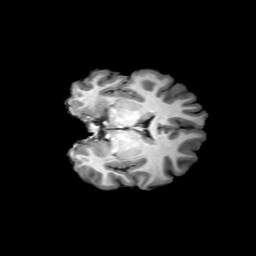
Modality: T1w
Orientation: coronal
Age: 24
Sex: female
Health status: ill